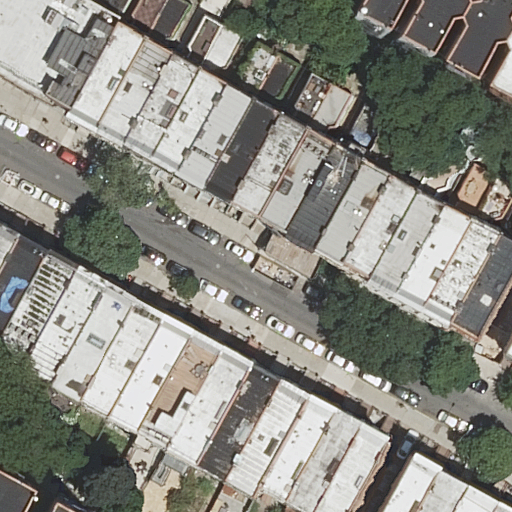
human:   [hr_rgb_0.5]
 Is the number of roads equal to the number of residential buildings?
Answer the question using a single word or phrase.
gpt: no

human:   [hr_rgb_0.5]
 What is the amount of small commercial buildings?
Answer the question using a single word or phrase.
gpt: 0

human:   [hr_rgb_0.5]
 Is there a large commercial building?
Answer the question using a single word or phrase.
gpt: no

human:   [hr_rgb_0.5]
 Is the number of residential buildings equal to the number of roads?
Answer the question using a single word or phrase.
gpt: no

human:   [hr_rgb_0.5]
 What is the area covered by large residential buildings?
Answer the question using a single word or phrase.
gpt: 0m2

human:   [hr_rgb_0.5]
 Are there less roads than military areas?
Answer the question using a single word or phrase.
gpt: no

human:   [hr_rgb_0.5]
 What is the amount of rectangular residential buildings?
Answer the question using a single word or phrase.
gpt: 24

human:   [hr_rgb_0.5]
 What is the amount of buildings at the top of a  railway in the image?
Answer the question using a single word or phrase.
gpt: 0

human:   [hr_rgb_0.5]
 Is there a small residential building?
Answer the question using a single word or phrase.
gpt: yes

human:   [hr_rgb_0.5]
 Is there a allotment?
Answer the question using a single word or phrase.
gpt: no

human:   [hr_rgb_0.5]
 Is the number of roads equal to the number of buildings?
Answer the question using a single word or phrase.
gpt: no

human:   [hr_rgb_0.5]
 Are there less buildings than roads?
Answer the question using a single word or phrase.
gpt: no

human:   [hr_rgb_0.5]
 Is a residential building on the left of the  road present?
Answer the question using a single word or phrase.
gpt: yes

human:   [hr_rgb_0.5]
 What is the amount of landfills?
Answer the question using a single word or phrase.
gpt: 0

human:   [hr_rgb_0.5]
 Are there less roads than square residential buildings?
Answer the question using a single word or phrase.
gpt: no

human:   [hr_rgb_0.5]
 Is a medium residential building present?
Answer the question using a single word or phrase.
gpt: yes

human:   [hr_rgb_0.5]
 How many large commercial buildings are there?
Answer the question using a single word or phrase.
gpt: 0

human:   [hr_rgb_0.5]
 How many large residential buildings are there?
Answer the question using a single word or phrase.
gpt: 0

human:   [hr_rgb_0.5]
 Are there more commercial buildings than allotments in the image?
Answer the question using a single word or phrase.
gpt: no

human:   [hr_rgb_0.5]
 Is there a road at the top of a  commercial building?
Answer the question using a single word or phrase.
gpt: no

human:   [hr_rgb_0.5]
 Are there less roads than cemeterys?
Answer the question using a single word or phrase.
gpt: no

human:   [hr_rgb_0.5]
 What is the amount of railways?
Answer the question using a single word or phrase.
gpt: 0

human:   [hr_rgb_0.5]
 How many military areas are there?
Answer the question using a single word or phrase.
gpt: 0

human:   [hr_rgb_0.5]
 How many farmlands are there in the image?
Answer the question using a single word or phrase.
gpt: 0

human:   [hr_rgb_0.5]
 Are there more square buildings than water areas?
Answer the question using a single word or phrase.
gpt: no

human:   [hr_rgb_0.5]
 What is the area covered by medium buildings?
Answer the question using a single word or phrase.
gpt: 4357m2

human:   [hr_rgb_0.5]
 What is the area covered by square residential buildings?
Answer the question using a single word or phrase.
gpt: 0m2

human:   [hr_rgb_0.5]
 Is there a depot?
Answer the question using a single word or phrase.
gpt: no

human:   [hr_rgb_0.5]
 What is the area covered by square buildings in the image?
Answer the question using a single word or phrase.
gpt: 0m2

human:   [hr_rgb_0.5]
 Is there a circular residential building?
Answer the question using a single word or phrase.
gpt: no

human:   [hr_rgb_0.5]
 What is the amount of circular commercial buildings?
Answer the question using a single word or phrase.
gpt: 0

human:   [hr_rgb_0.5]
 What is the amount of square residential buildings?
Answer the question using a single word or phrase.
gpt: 0

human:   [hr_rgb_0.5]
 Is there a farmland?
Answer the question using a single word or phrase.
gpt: no

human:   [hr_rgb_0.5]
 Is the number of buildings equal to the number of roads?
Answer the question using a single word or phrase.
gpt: no

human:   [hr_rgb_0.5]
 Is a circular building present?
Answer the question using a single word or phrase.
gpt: no

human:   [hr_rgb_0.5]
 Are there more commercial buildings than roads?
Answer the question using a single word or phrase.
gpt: no